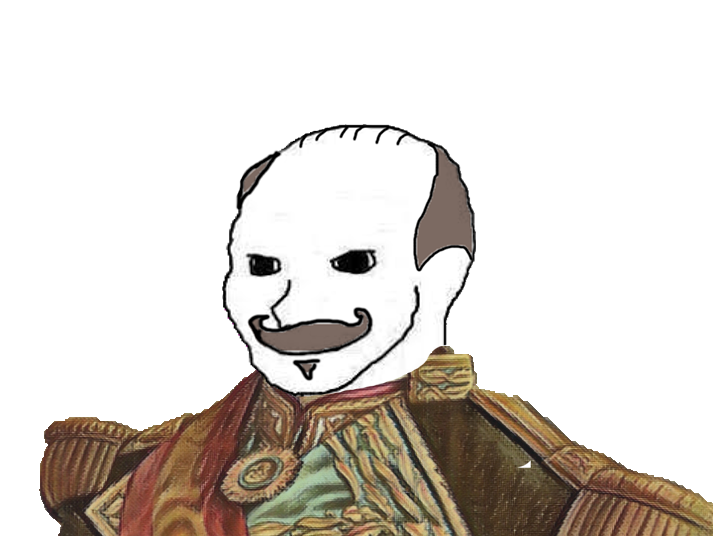
Label: 5_Oomer